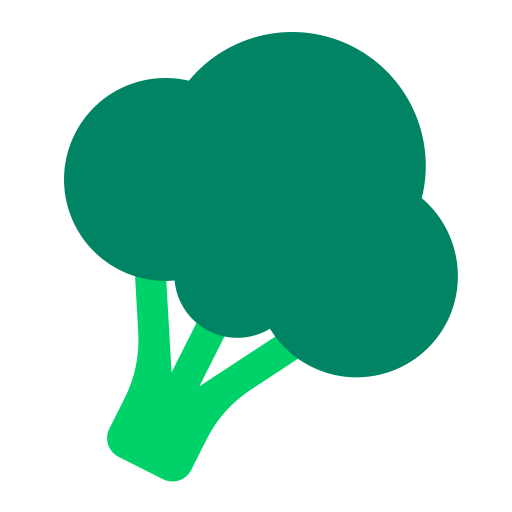
broccoli flat